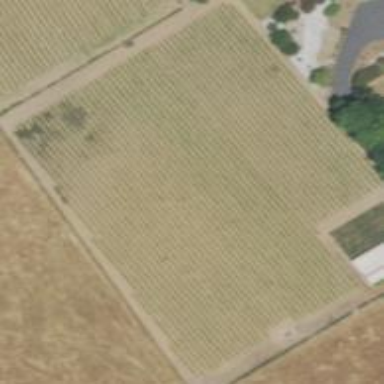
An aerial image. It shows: Vineyard where grapes are grown.